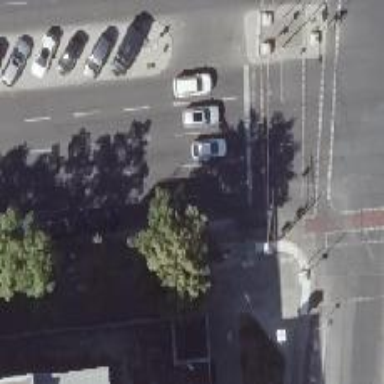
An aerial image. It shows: Road with traffic signals.